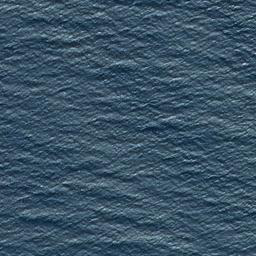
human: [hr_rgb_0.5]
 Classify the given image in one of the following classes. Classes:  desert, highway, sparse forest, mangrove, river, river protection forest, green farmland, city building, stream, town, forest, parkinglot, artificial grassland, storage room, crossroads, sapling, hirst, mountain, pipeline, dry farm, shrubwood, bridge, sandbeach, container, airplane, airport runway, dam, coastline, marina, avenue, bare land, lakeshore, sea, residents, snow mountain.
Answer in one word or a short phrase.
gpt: sea